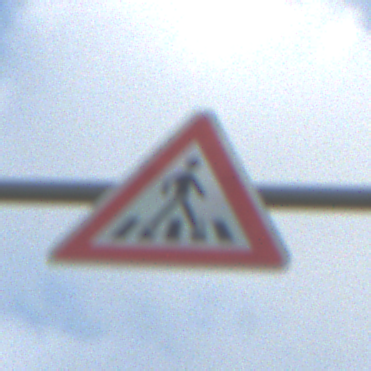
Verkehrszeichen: FussgaengerueberwegLinks
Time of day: MorningAfternoon
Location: Outdoor (Suburban)
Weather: PartlyCloudy
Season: NotSpecified
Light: Natural